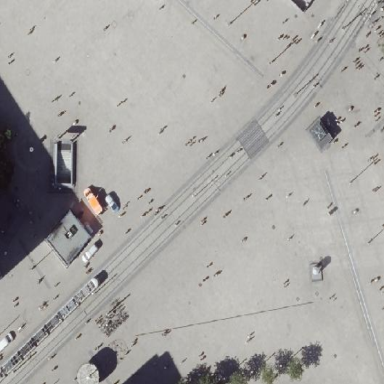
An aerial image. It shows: Platform in tunnel for public transport railway.